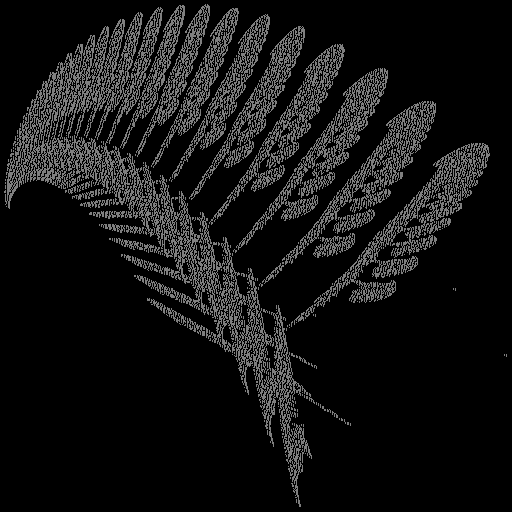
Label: newyorkfern